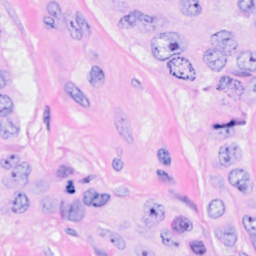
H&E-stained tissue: Breast